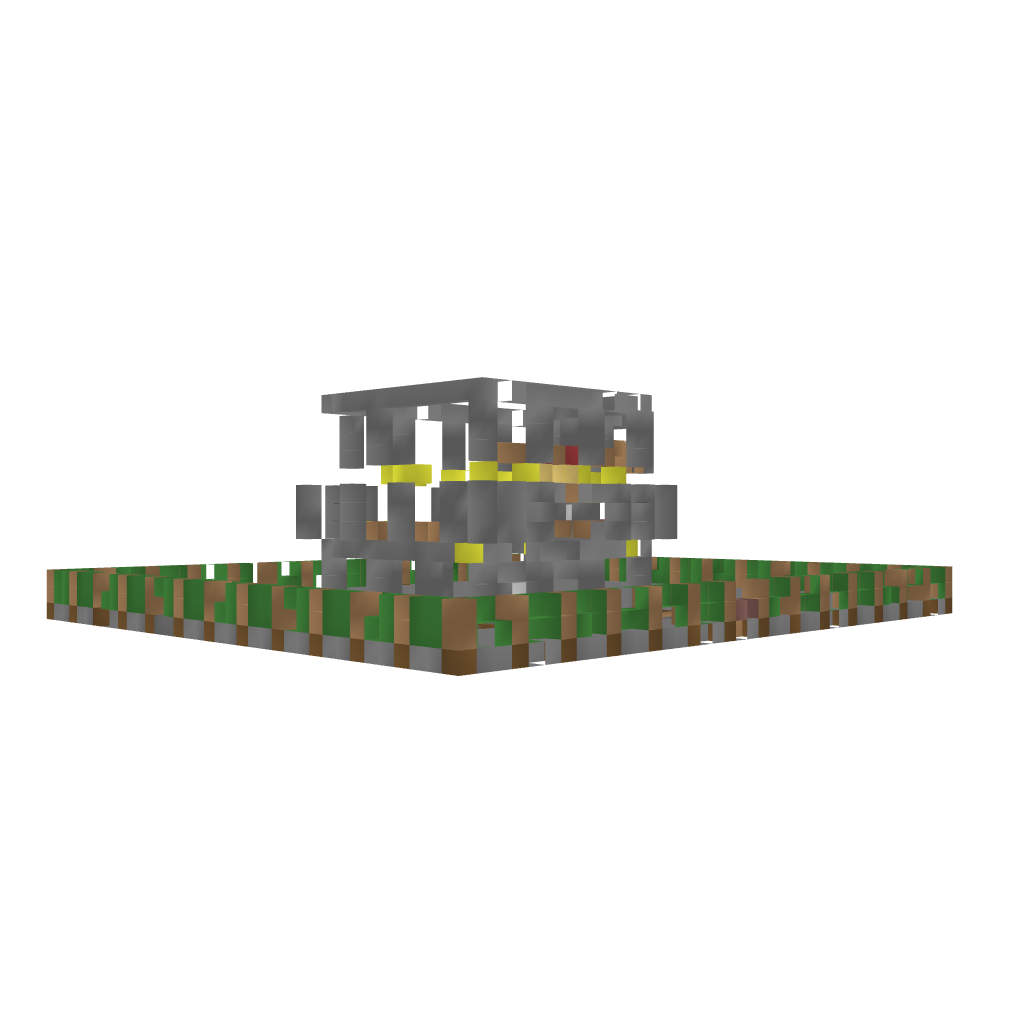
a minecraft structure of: Modern House bad low quality